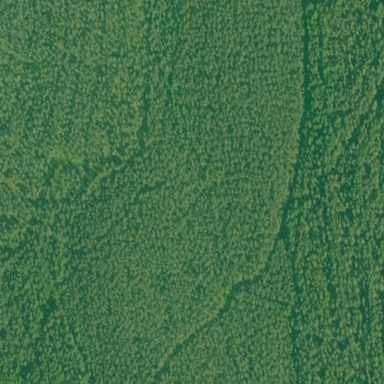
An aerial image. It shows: Forest dominated by needle-leaved trees.